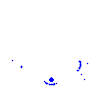
Particle: kaon